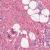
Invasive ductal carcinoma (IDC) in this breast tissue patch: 1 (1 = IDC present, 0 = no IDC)